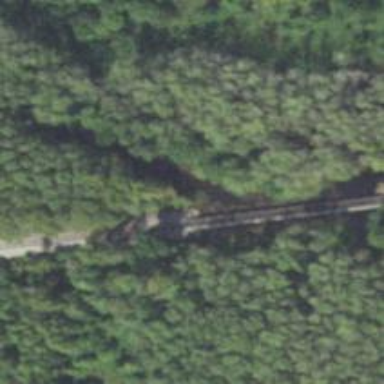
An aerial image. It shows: Railway bridge.